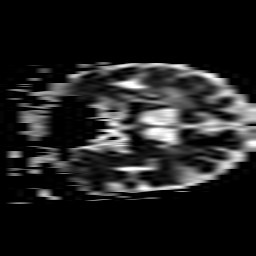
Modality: ADC
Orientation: coronal
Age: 71
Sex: male
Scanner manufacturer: philips
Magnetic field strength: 1.5 T
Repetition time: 4.825 s
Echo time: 0.07764 s